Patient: sex M, age 76
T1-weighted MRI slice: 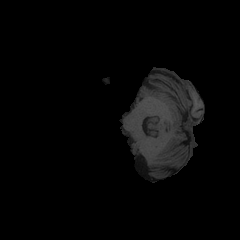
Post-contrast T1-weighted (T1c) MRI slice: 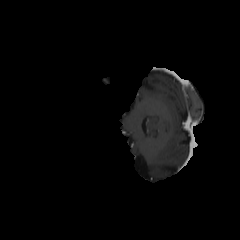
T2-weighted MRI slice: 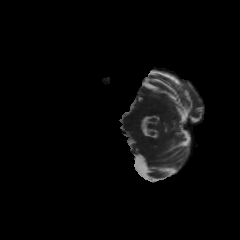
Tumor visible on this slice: no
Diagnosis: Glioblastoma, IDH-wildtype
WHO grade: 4